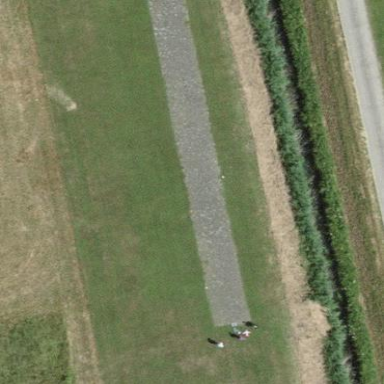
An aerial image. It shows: Concrete runway for model sport activities.